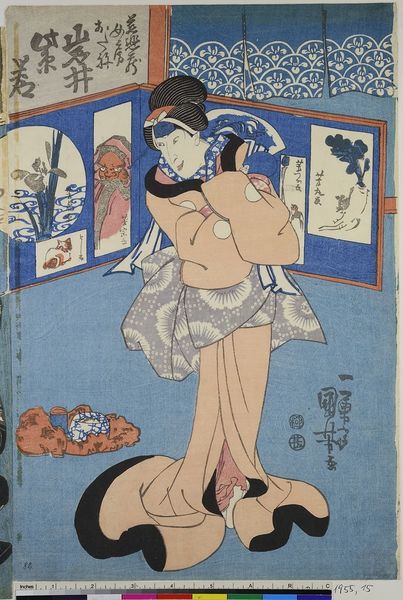
Titel: Die Schauspieler Iwai Shijaku I als Jihizo's Frau Otane, Ebizo V als Yokozo, Iwai Tojaku I als Kansukes Mutter Fukayuki und Sawamura Tossho I als Jihizo
Künstler: Utagawa Kuniyoshi
Standort: Hamburg
Institution: Museum für Kunst und Gewerbe Hamburg
Schlagwörter: blau, aquarell, bunt, frau, kleid, raum, schwarz, tänzerin, holzschnitt, japan, schrift, papier, japanisch, asien, druckgraphik, druckgrafik, china, zeit, schauspieler, farbholzschnitt, schauspielerin, kimono, kabuki, edo, raumtrenner, reproduktionen, druckerzeugnisse